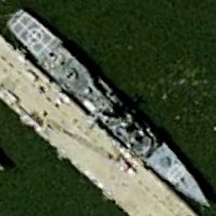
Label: cruiser